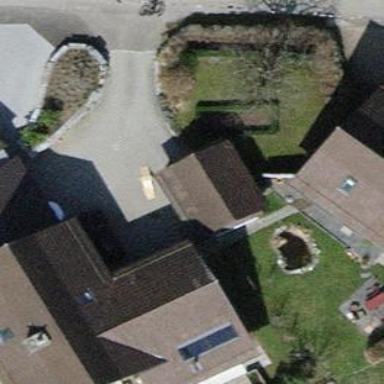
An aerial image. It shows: View of roof of building.